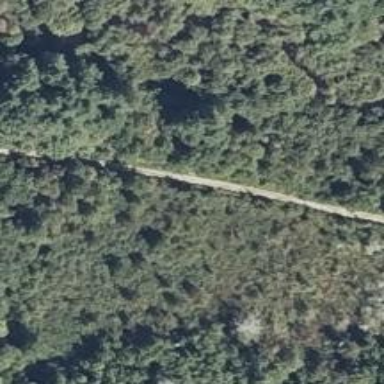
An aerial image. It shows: Driveway leading to service road.